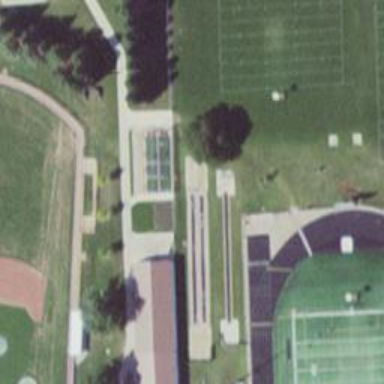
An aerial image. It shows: Athletics track located on leisure land.